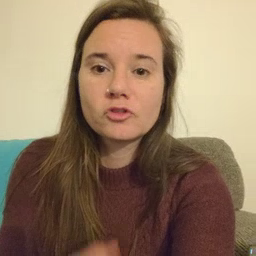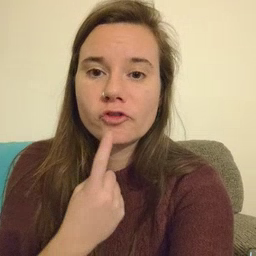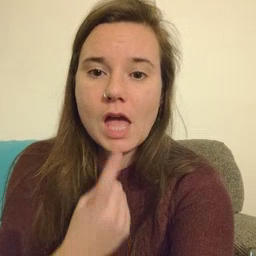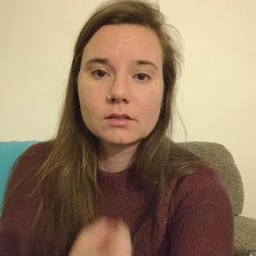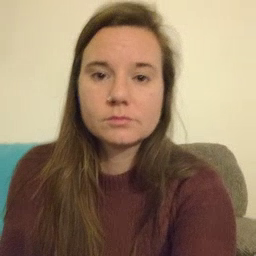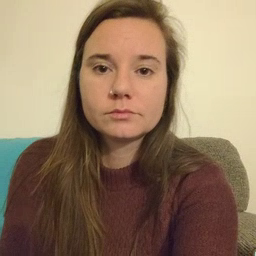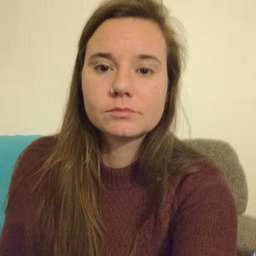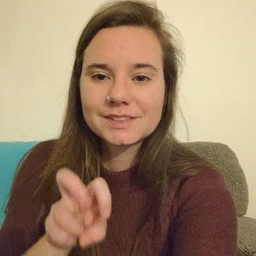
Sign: red